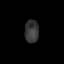
Tissue: lung
Cell type: Endothelial cells
Senescence score: 0.1443
Nuclear area (px): 311
Mean DAPI intensity: 55.752